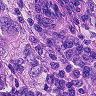
Metastatic tissue present: yes